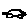
Label: car